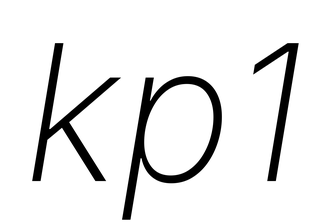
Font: Inter-Italic_ExtraLight_Italic